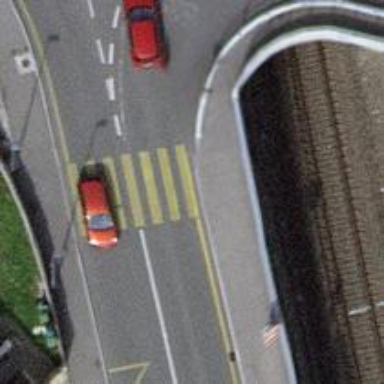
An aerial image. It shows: Zebra crossing for pedestrians.